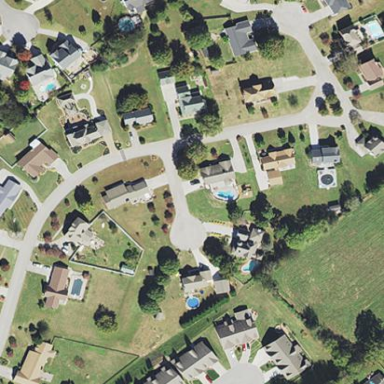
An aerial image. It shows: Residential area composed of single-family homes.